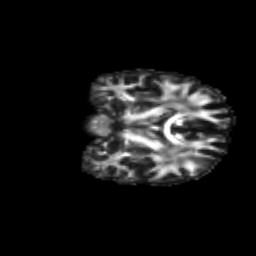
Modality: FA
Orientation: coronal
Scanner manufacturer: siemens
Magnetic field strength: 3 T
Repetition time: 9.2 s
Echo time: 0.084 s